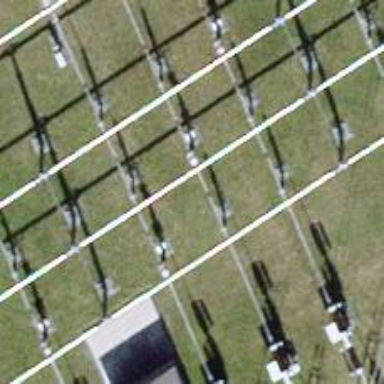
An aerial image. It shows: Busbar power line with 3 cables.